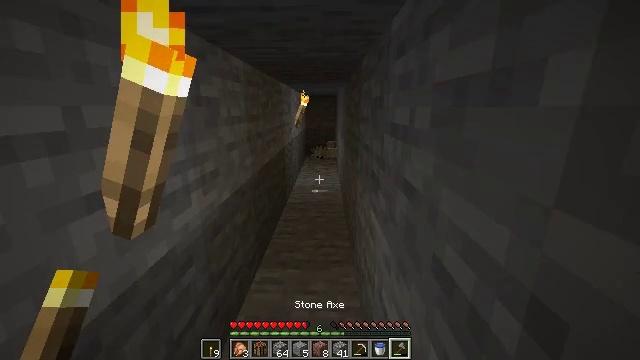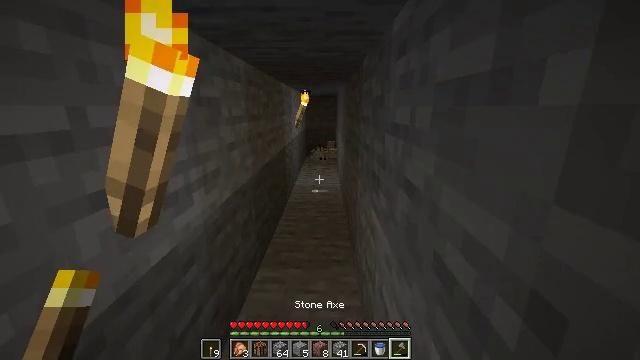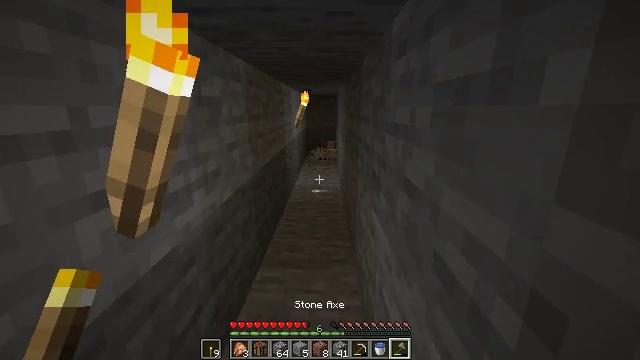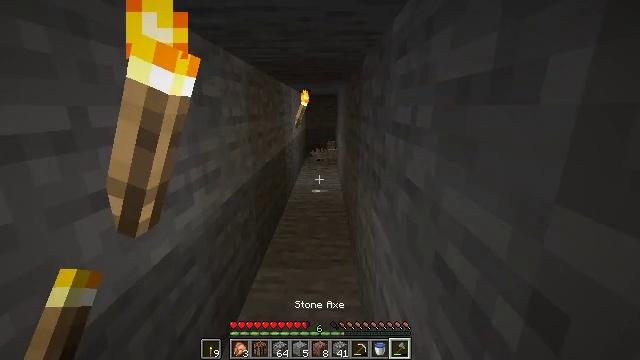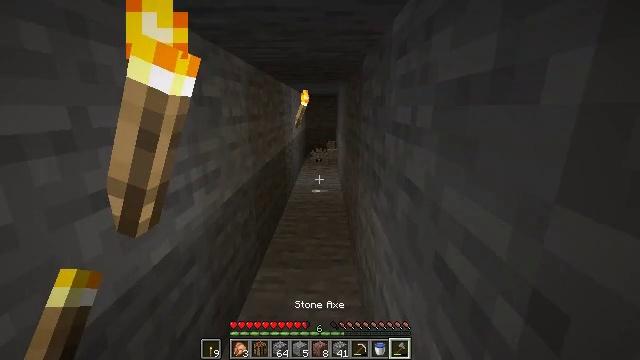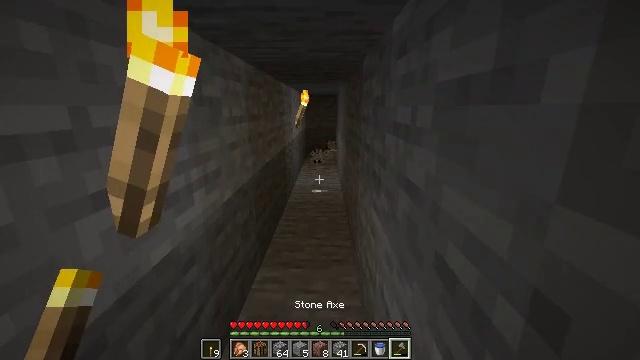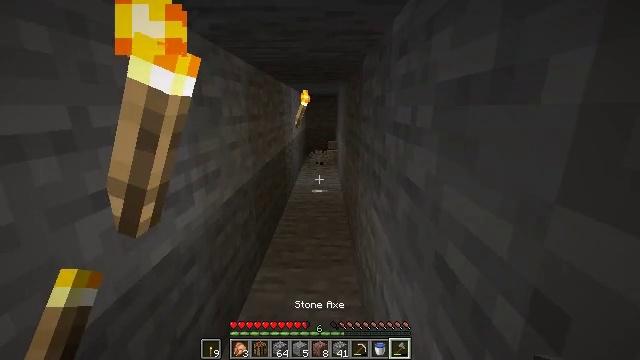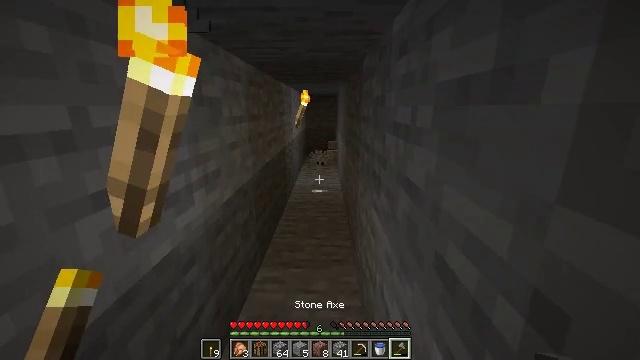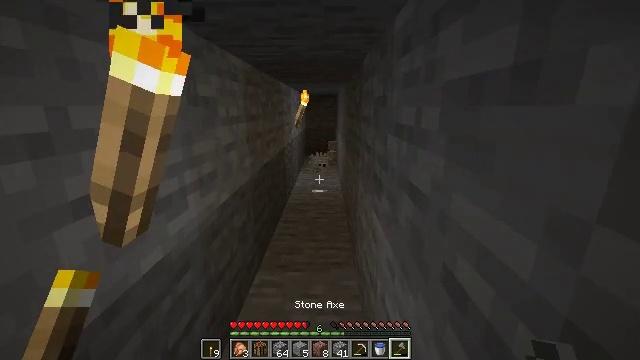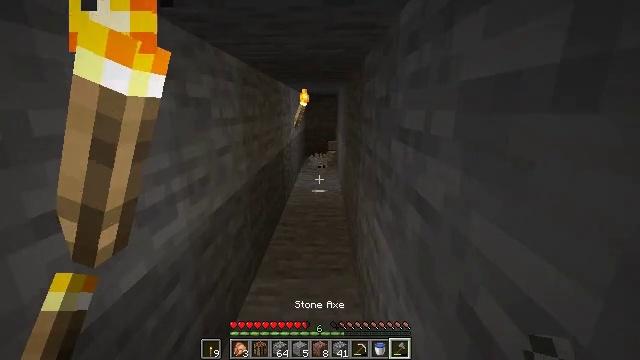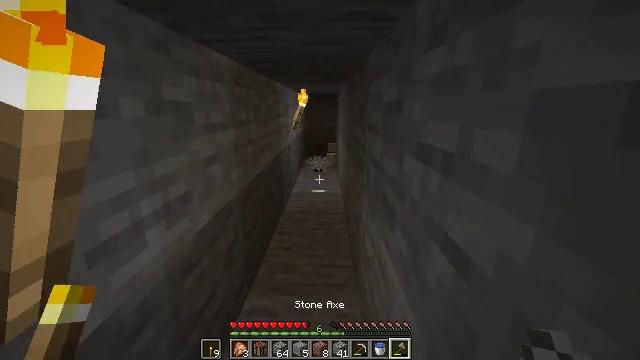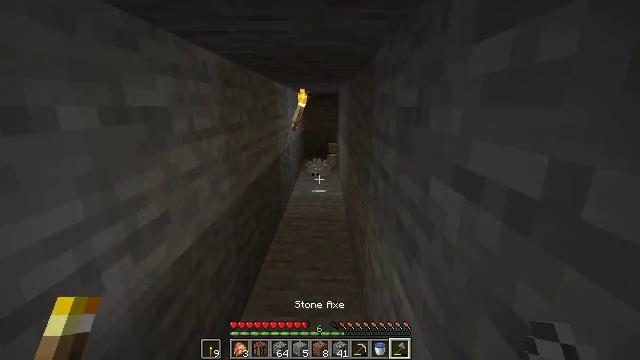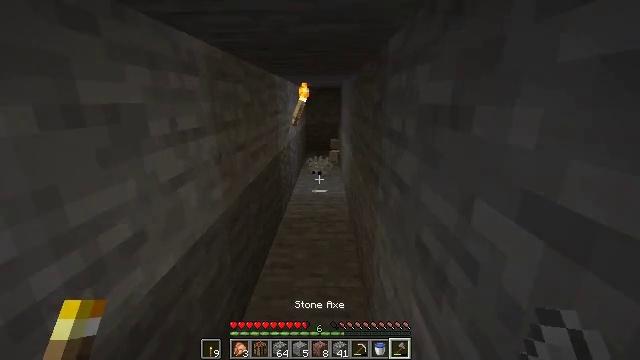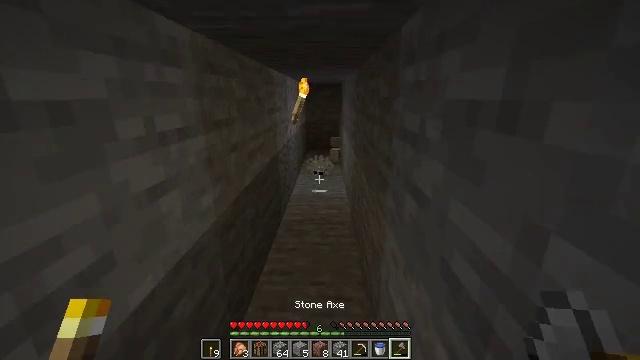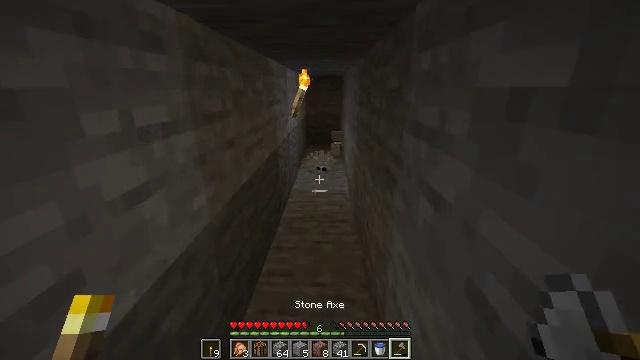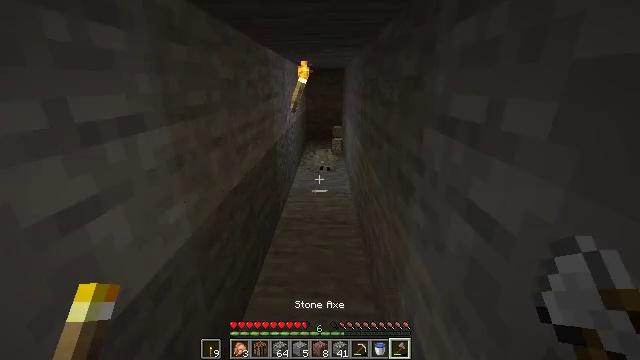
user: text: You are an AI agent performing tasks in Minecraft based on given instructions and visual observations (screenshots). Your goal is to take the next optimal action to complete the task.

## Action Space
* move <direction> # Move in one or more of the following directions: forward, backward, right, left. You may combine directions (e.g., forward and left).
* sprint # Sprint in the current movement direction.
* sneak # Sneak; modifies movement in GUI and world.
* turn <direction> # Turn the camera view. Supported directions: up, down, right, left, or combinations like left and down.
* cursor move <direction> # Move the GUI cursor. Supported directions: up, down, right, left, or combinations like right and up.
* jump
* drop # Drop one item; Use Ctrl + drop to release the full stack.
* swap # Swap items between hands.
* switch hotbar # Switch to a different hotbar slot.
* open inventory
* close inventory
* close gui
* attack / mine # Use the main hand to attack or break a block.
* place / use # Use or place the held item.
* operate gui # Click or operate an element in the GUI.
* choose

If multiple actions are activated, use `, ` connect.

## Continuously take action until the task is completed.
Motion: motion action
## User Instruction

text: Kill a silverfish.
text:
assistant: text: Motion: no_op
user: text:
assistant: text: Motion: no_op
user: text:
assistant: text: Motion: no_op
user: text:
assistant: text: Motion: no_op
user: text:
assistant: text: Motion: no_op
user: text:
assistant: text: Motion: no_op
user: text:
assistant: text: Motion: no_op
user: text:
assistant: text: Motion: move forward
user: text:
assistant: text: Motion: move forward
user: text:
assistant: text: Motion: move forward
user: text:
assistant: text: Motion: move forward
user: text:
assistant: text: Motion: move forward, turn down
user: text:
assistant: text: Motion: move forward
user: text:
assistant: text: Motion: move forward, turn down
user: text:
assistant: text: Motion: move forward, turn down
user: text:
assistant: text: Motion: move forward, turn down
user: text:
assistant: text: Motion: move forward
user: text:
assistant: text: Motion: turn down
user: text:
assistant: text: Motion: no_op
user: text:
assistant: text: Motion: no_op
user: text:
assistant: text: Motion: no_op
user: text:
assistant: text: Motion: no_op
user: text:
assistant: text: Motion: turn down
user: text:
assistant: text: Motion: attack / mine
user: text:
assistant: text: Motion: move back, attack / mine
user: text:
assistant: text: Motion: move back, attack / mine
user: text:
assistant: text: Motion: move back, attack / mine
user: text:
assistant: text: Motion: move back
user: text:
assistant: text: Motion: move back
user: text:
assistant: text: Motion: turn up